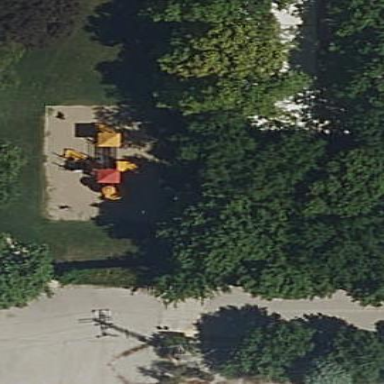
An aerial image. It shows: Playground area for leisure activities on the land.